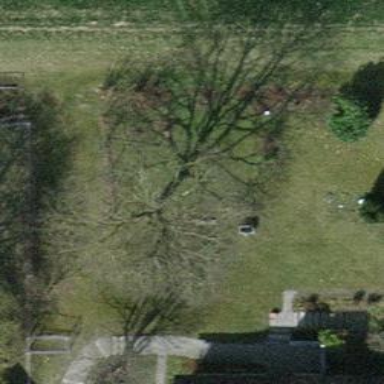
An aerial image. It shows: Beautiful tree in nature.